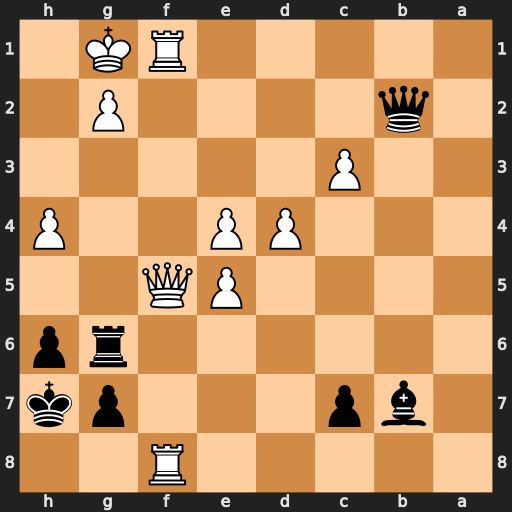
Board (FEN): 5R2/1bp3pk/6rp/4PQ2/3PP2P/2P5/1q4P1/5RK1
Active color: b
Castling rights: -
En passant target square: -
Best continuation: Qxg2#